Question: I have a small program that generates four dynamic buttons on load in a 'flowLayoutPanel1' and a static save button.
My aim is to save the dynamic button colors so that when the form is reloaded or opened again the colors of the dynamic buttons are loaded back up in the same state as saved.
Below I will include my code which has been commented to demonstrate what I have attempted.
I am using an 'xml' file to save the button state and included a class that holds the state. However the method I am using works fine if a create my buttons to save statically. (I have only tried it with one static button)
Interface:

class that holds state:
'''
public class MyFormState
{
public string ButtonBackColor { get; set; }
}
'''
Form code:
'''
public partial class Form1 : Form
{
//Form Member
MyFormState state = new MyFormState();
Button btn;
public Form1()
{
InitializeComponent();
}
private void Form1_Load(object sender, EventArgs e)
{
//loading xml file if it exists
if (File.Exists("config.xml"))
{
loadConfig();
}
//Genrating dynamic buttons
// flowLayoutPanel1.Controls.Clear();
for (int i = 0; i <= 3; ++i)
{
btn = new Button();
btn.Text = " Equation " + i;
flowLayoutPanel1.Controls.Add(btn);
//click event of buttons
btn.Click += new EventHandler(btn_Click);
}
btn.BackColor = System.Drawing.ColorTranslator.FromHtml(state.ButtonBackColor);
}
//method to load file
private void loadConfig()
{
XmlSerializer ser = new XmlSerializer(typeof(MyFormState));
using (FileStream fs = File.OpenRead("config.xml"))
{
state = (MyFormState)ser.Deserialize(fs);
}
}
//saving the xml file and the button colors
private void writeConfig()
{
using (StreamWriter sw = new StreamWriter("config.xml"))
{
state.ButtonBackColor = System.Drawing.ColorTranslator.ToHtml(btn.BackColor);
XmlSerializer ser = new XmlSerializer(typeof(MyFormState));
ser.Serialize(sw, state);
}
}
int count = 0;
//backcolor change
void btn_Click(object sender, EventArgs e)
{
Button button = sender as Button;
if (count == 0)
{
button.BackColor = Color.Red;
count++;
}
else if (count == 1)
{
button.BackColor = Color.Blue;
count--;
}
}
//save file
private void btnSave_Click(object sender, EventArgs e)
{
writeConfig();
}
}
'''
Any suggestions on what i should change so that it works for me? Thanks
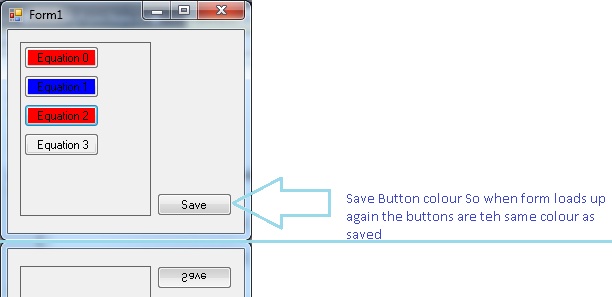
Answer: Your code works fine but only for the last button. You have 4 buttons but only have one 'MyFormState' object. When creating the buttons you always use the same private field 'btn'. So you need arrays of 4 'MyFormState' objects and 4 buttons.
'''
MyFormState[] states = new MyFormState[4];
Button[] buttons = new Button[4];
private void Form1_Load(object sender, EventArgs e)
{
if (File.Exists("config.xml"))
{
loadConfig();
}
for (int i = 0; i < 4; ++i)
{
buttons[i] = new Button();
buttons[i].Text = " Equation " + i;
flowLayoutPanel1.Controls.Add(buttons[i]);
buttons[i].Click += new EventHandler(btn_Click);
if (states[i] != null)
{
buttons[i].BackColor = ColorTranslator.FromHtml(states[i].ButtonBackColor);
}
}
}
private void loadConfig()
{
XmlSerializer ser = new XmlSerializer(typeof(MyFormState[]));
using (FileStream fs = File.OpenRead("config.xml"))
{
states = (MyFormState[])ser.Deserialize(fs);
}
}
private void writeConfig()
{
for (int i = 0; i < 4; i++)
{
if (states[i] == null)
{
states[i] = new MyFormState();
}
states[i].ButtonBackColor = ColorTranslator.ToHtml(buttons[i].BackColor);
}
using (StreamWriter sw = new StreamWriter("config.xml"))
{
XmlSerializer ser = new XmlSerializer(typeof(MyFormState[]));
ser.Serialize(sw, states);
}
}
'''